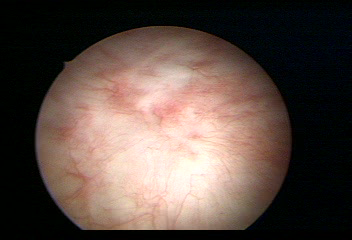
Modality: WLC
Class: Normal mucosa
Bladder cancer association: No